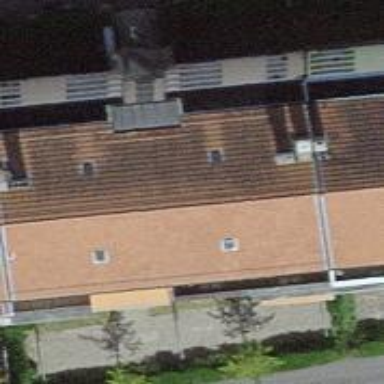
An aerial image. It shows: Hipped roof on apartment building.